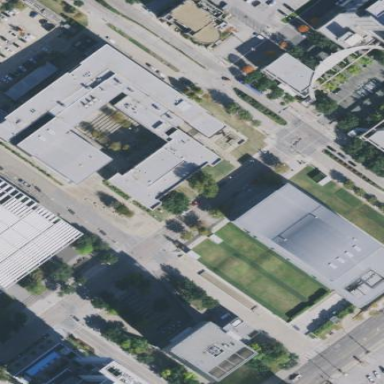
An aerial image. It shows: There is theatre building.